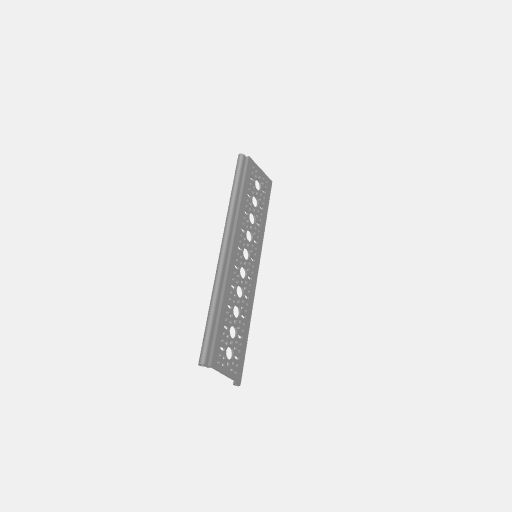
Part: RailChannel10H